高一 · 立体几何学
如图所示, 在四面体 $D-A B C$ 中, 若 $A B=B C, A D=C D, E$ 是 $A C$ 的中点, 则下列命题中正确的是 ( )

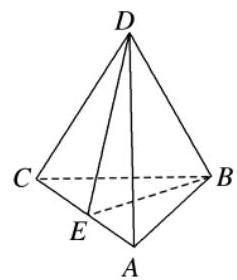
平面 $A B C \perp$ 平面 $A B D$

B. 平面 $A B D \perp$ 平面 $B D C$

C. 平面 $A B C \perp$ 平面 $B D E$ ，且平面 $A D C \perp$ 平面 $B D E$

D. 平面 $A B C \perp$ 平面 $A D C ，$ 且平面 $A D C \perp$ 平面 $B D E$
答案: C
解析: 因为 $A B=B C$, 且 $E$ 是 $A C$ 的中点, 所以 $B E \perp A C$. 同理, $D E \perp A C$. 又 $B E \cap D E=E$, 所以 $A C \perp$ 平面 $B D E$.因为 $A C \subset$ 平面 $A B C$, 所以平面 $A B C \perp$ 平面 $B D E$.

因为 $A C \subset$ 平面 $A C D$, 所以平面 $A C D \perp$ 平面 $B D E$ 。